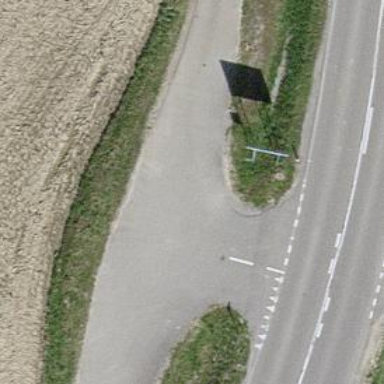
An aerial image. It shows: Passing place on the road.